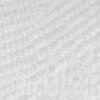
Label: no_change